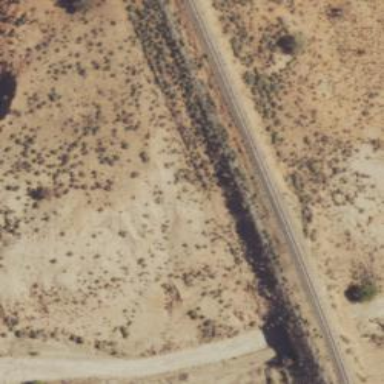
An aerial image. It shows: Abandoned railway.